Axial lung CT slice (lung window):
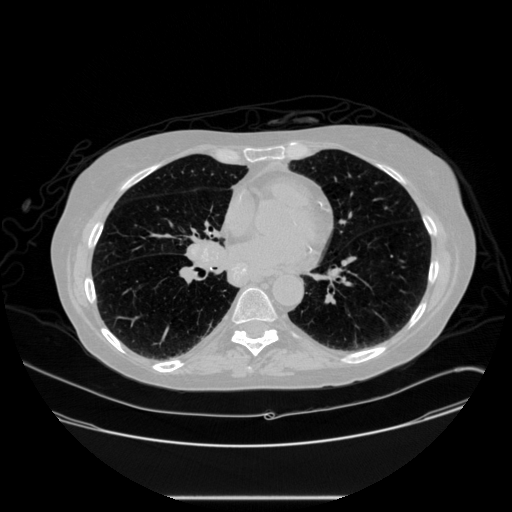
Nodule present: no